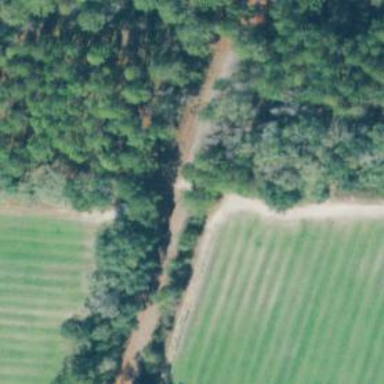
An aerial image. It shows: Railway track.